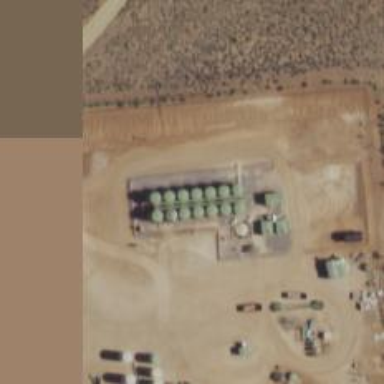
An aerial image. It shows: Storage tank that is man-made.